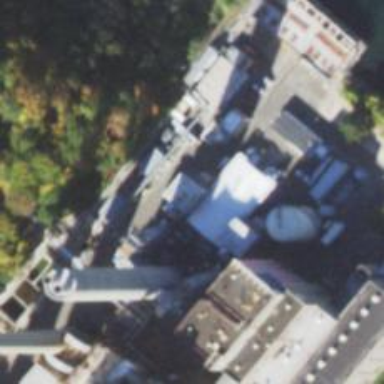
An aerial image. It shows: Gas turbine generator is in use.